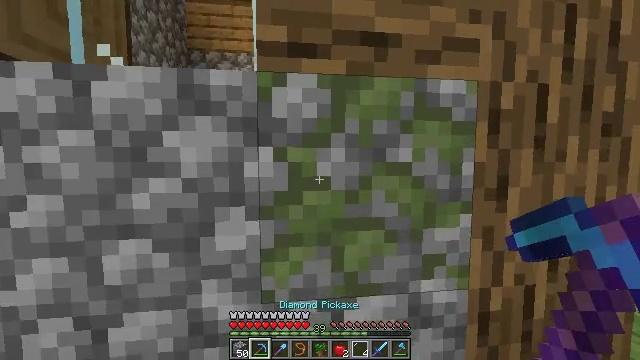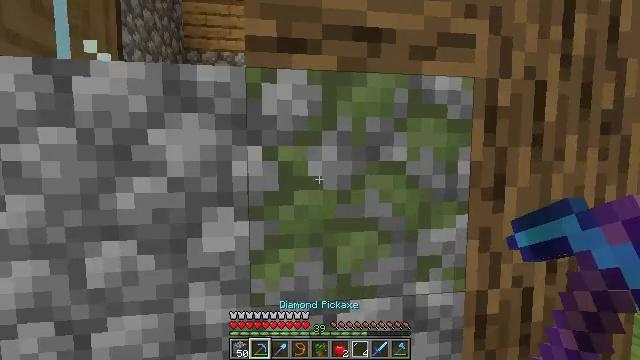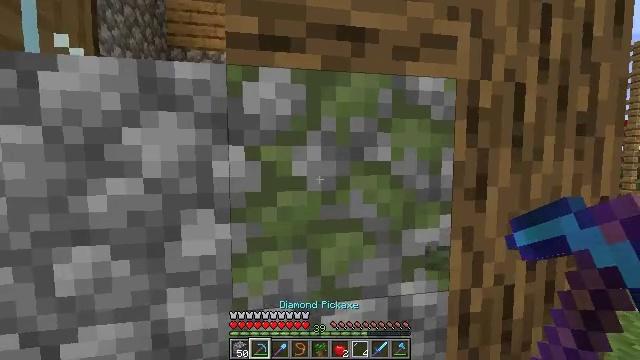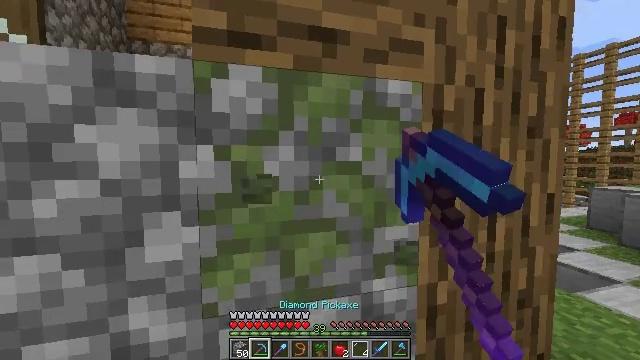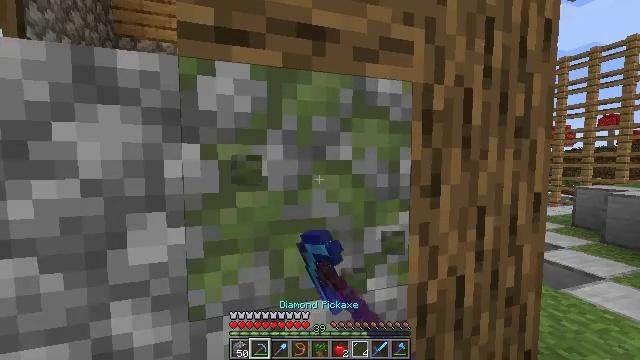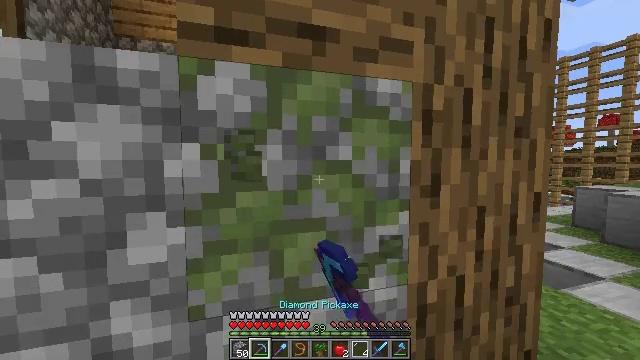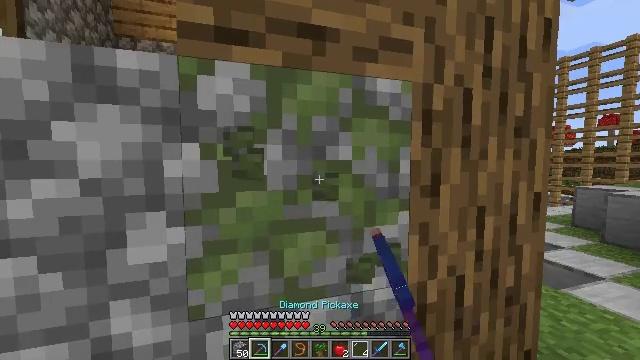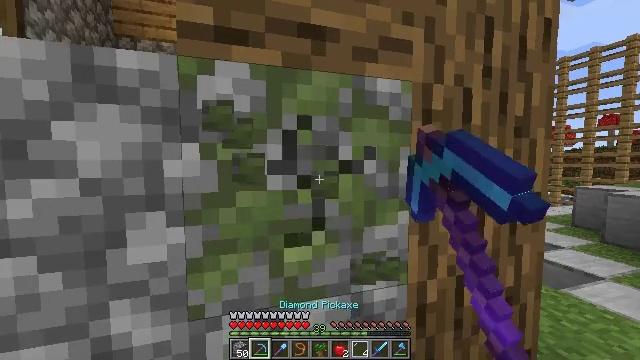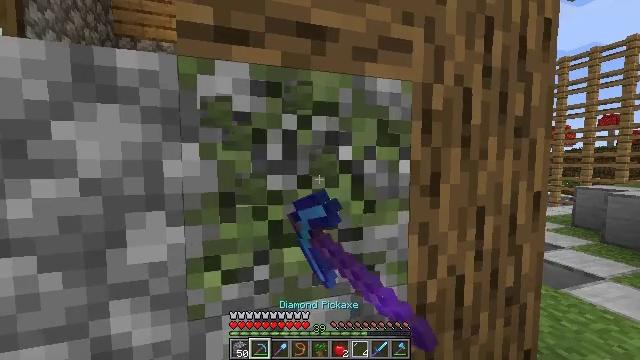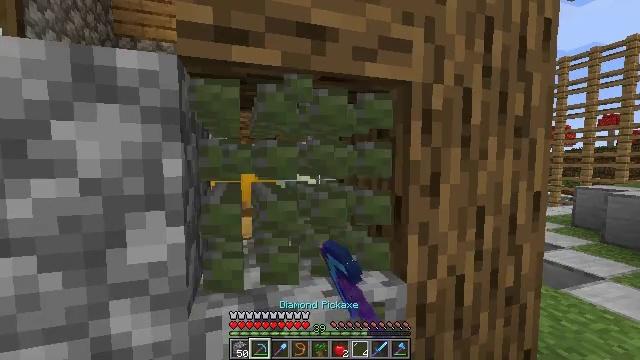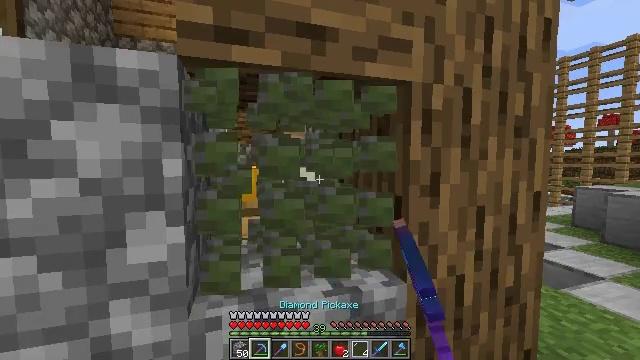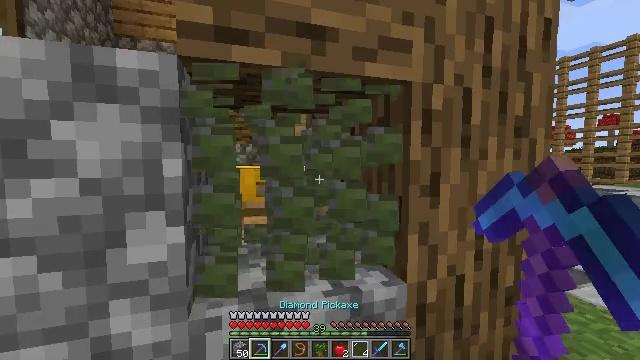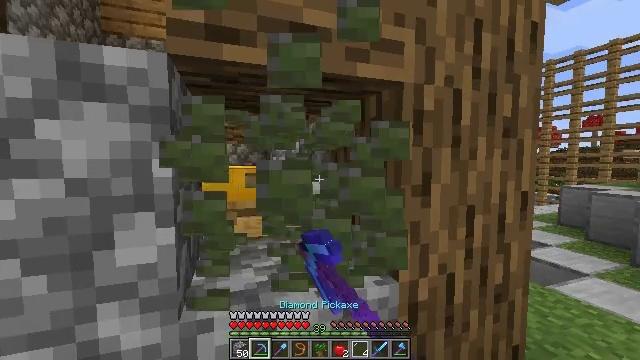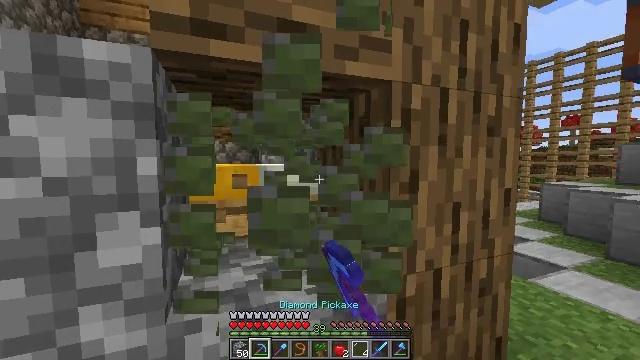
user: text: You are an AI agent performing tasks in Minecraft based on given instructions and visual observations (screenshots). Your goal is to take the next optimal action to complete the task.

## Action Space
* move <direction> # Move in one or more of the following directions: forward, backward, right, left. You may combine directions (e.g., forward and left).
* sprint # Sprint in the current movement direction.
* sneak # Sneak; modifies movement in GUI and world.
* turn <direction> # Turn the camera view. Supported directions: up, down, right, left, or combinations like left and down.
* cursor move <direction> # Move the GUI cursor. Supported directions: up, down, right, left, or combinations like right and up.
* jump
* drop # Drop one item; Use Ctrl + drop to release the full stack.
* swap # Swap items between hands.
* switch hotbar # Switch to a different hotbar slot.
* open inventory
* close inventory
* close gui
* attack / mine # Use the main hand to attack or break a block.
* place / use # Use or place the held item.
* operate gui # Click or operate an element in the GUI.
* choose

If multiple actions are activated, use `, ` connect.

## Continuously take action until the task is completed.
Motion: motion action
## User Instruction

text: Extract mossy cobblestone using a pickaxe.
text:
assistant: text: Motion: no_op
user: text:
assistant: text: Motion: turn right, attack / mine
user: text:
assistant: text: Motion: turn right, attack / mine
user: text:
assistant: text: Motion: turn right, attack / mine
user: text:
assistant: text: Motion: attack / mine
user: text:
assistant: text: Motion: attack / mine
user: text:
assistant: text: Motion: attack / mine
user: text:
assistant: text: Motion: attack / mine
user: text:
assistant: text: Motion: attack / mine
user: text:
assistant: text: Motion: attack / mine
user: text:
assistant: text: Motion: attack / mine
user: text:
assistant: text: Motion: turn right
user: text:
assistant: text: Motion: turn right
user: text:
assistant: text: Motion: no_op